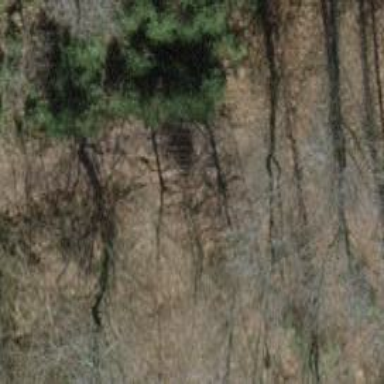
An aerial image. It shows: Natural cliff.